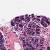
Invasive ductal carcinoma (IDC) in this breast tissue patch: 0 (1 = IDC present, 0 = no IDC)